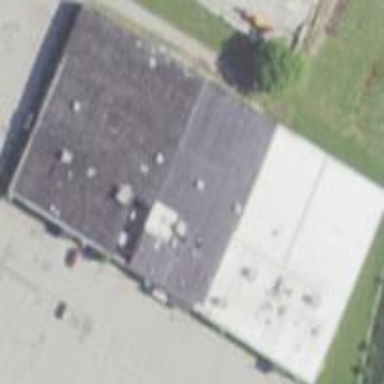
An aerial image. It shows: Building that houses bowling alley.